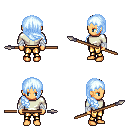
a pixel art fantasy rpg character, female body template, human, tanned skin, white long-sleeve shirt, gold greaves, white cyan right-swept hairstyle, white cloth bandages, spear, four views (front, back, left, right), 2x2 character sprite sheet, small pixel art, hard edges, no anti-aliasing